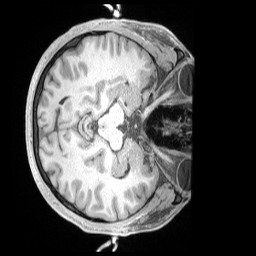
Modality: T1w
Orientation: axial
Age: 35
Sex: male
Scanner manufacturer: siemens
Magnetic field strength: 3 T
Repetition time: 2 s
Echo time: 0.00211 s